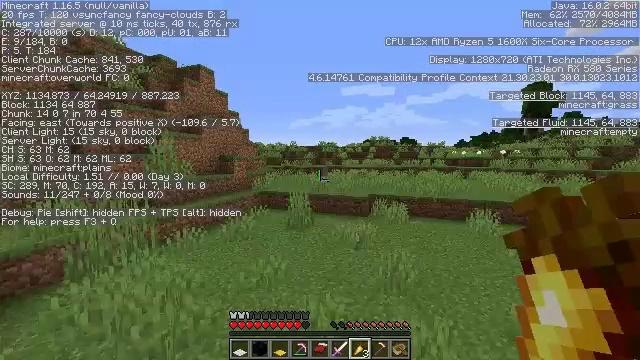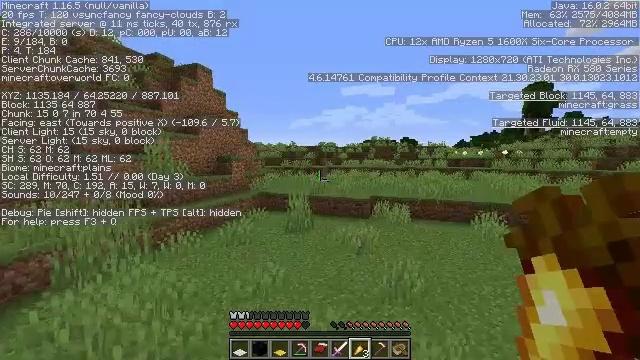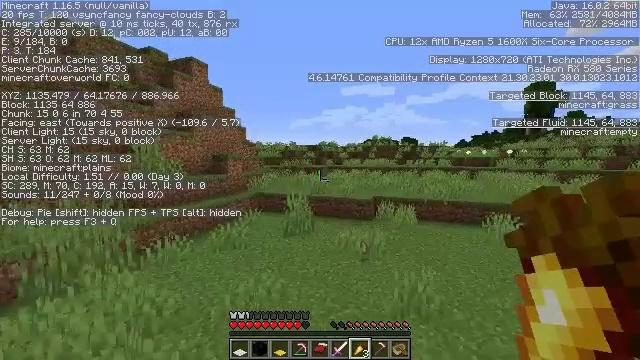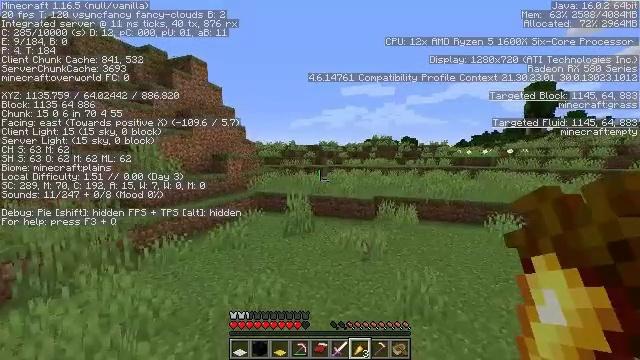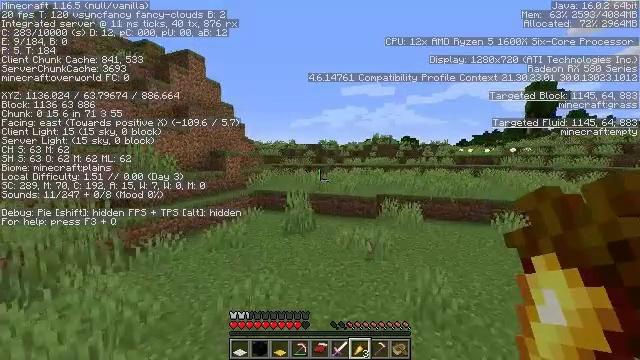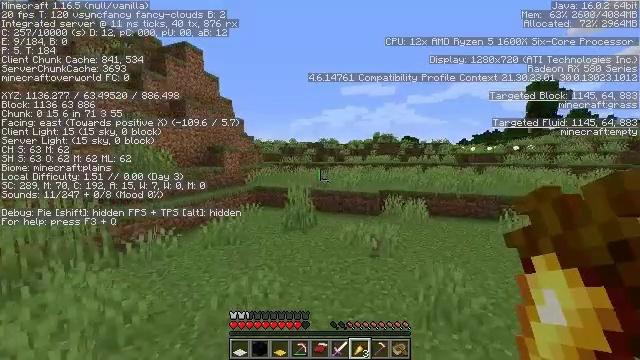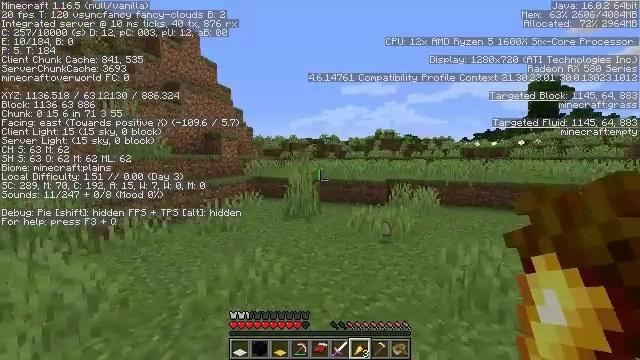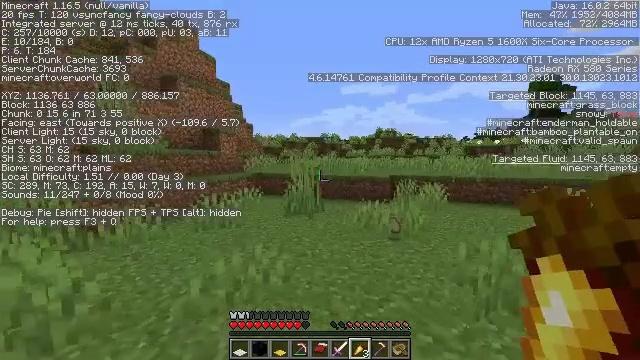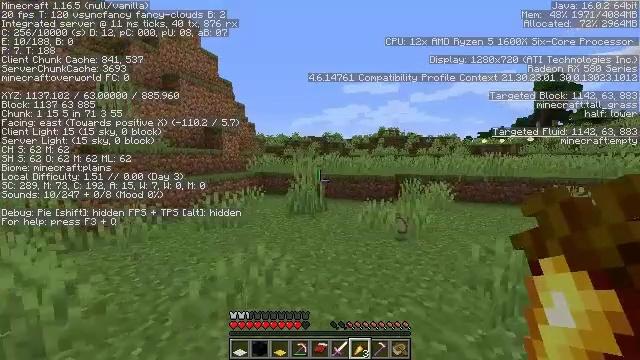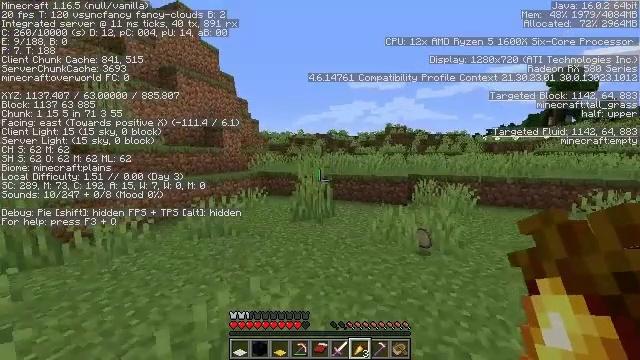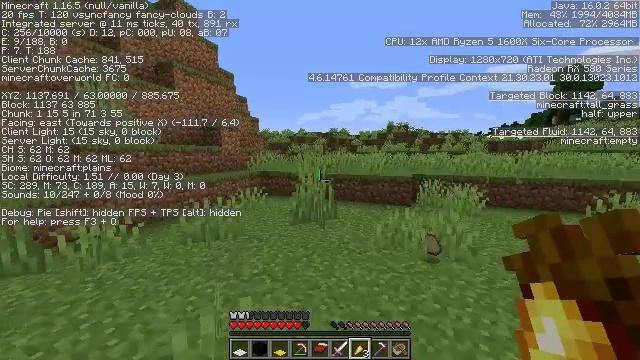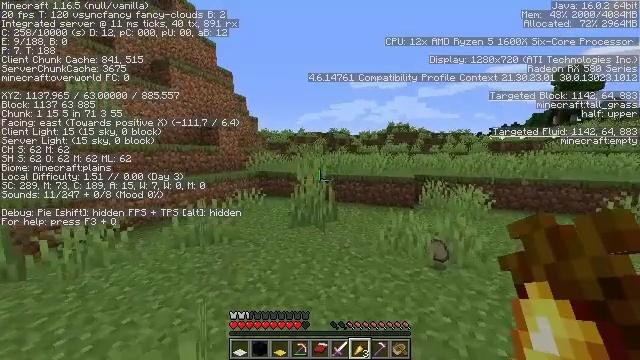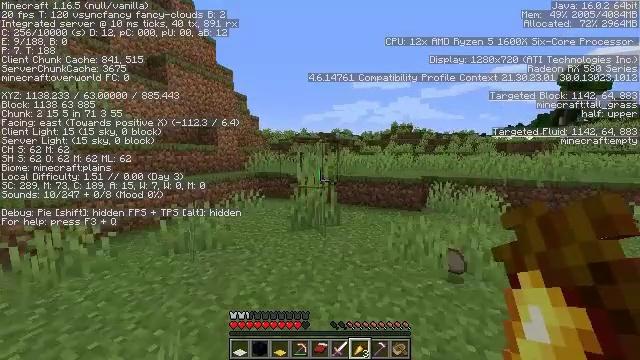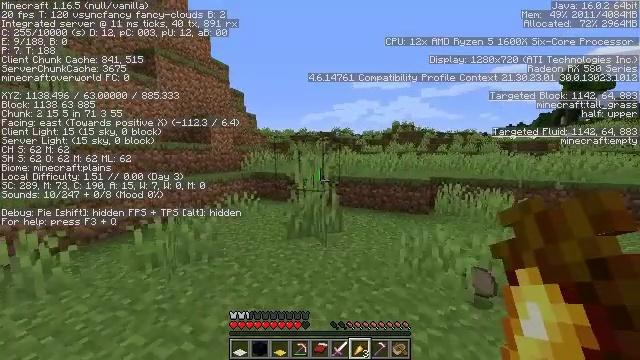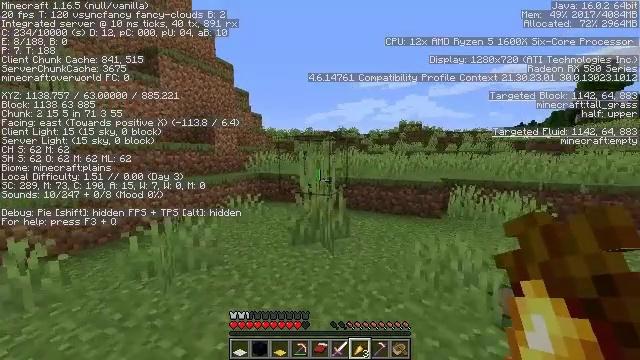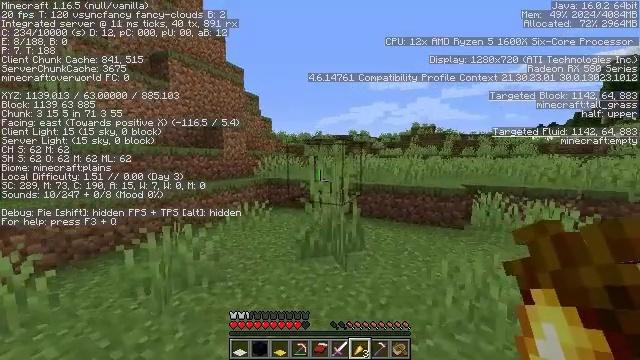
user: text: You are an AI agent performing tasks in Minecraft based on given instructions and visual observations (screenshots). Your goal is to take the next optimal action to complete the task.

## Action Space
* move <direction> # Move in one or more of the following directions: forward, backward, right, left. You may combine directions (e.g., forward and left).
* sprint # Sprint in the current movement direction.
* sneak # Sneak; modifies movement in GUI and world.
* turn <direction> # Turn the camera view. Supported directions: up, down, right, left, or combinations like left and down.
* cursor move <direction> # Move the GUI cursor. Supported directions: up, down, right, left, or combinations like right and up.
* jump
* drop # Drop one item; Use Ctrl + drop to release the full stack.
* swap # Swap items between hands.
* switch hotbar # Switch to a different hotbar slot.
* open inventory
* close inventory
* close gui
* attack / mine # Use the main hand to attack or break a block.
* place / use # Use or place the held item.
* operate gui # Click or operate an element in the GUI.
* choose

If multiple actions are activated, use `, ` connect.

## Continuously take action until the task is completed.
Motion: motion action
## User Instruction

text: Gather grass by holding the left mouse button.
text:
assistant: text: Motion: move forward, jump
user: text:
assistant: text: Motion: move forward and move left, jump
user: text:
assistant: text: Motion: move forward and move left, jump
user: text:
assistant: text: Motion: move forward and move left
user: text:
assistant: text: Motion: move forward and move left
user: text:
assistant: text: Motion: move forward and move left
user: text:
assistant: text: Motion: move forward
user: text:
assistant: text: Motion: move forward
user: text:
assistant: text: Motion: move forward, turn left
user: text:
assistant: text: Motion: move forward
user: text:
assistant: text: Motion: move forward
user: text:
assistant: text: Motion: move forward
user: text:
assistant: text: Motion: move forward
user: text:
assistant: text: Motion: move forward, turn left
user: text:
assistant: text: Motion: move forward, turn left and up
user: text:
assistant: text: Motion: move forward, turn left
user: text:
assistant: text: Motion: move forward
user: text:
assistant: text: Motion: move forward
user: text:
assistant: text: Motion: move forward
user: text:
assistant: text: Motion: move forward
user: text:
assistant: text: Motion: move forward
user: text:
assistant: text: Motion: move forward
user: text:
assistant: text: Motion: move forward
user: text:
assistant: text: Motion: move forward
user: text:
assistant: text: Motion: move forward
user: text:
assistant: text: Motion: move forward
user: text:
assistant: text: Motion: move forward
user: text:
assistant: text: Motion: move forward
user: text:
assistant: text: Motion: move forward, jump
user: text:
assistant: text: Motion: move forward, jump